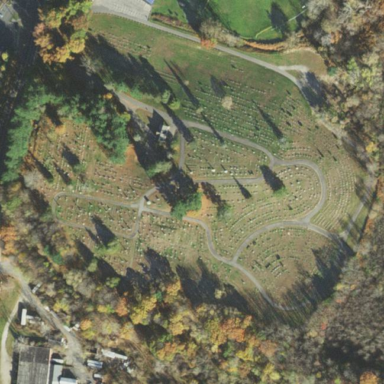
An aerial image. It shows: Private cemetery with solemn ambiance.